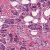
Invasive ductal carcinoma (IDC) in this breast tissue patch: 1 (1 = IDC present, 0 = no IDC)